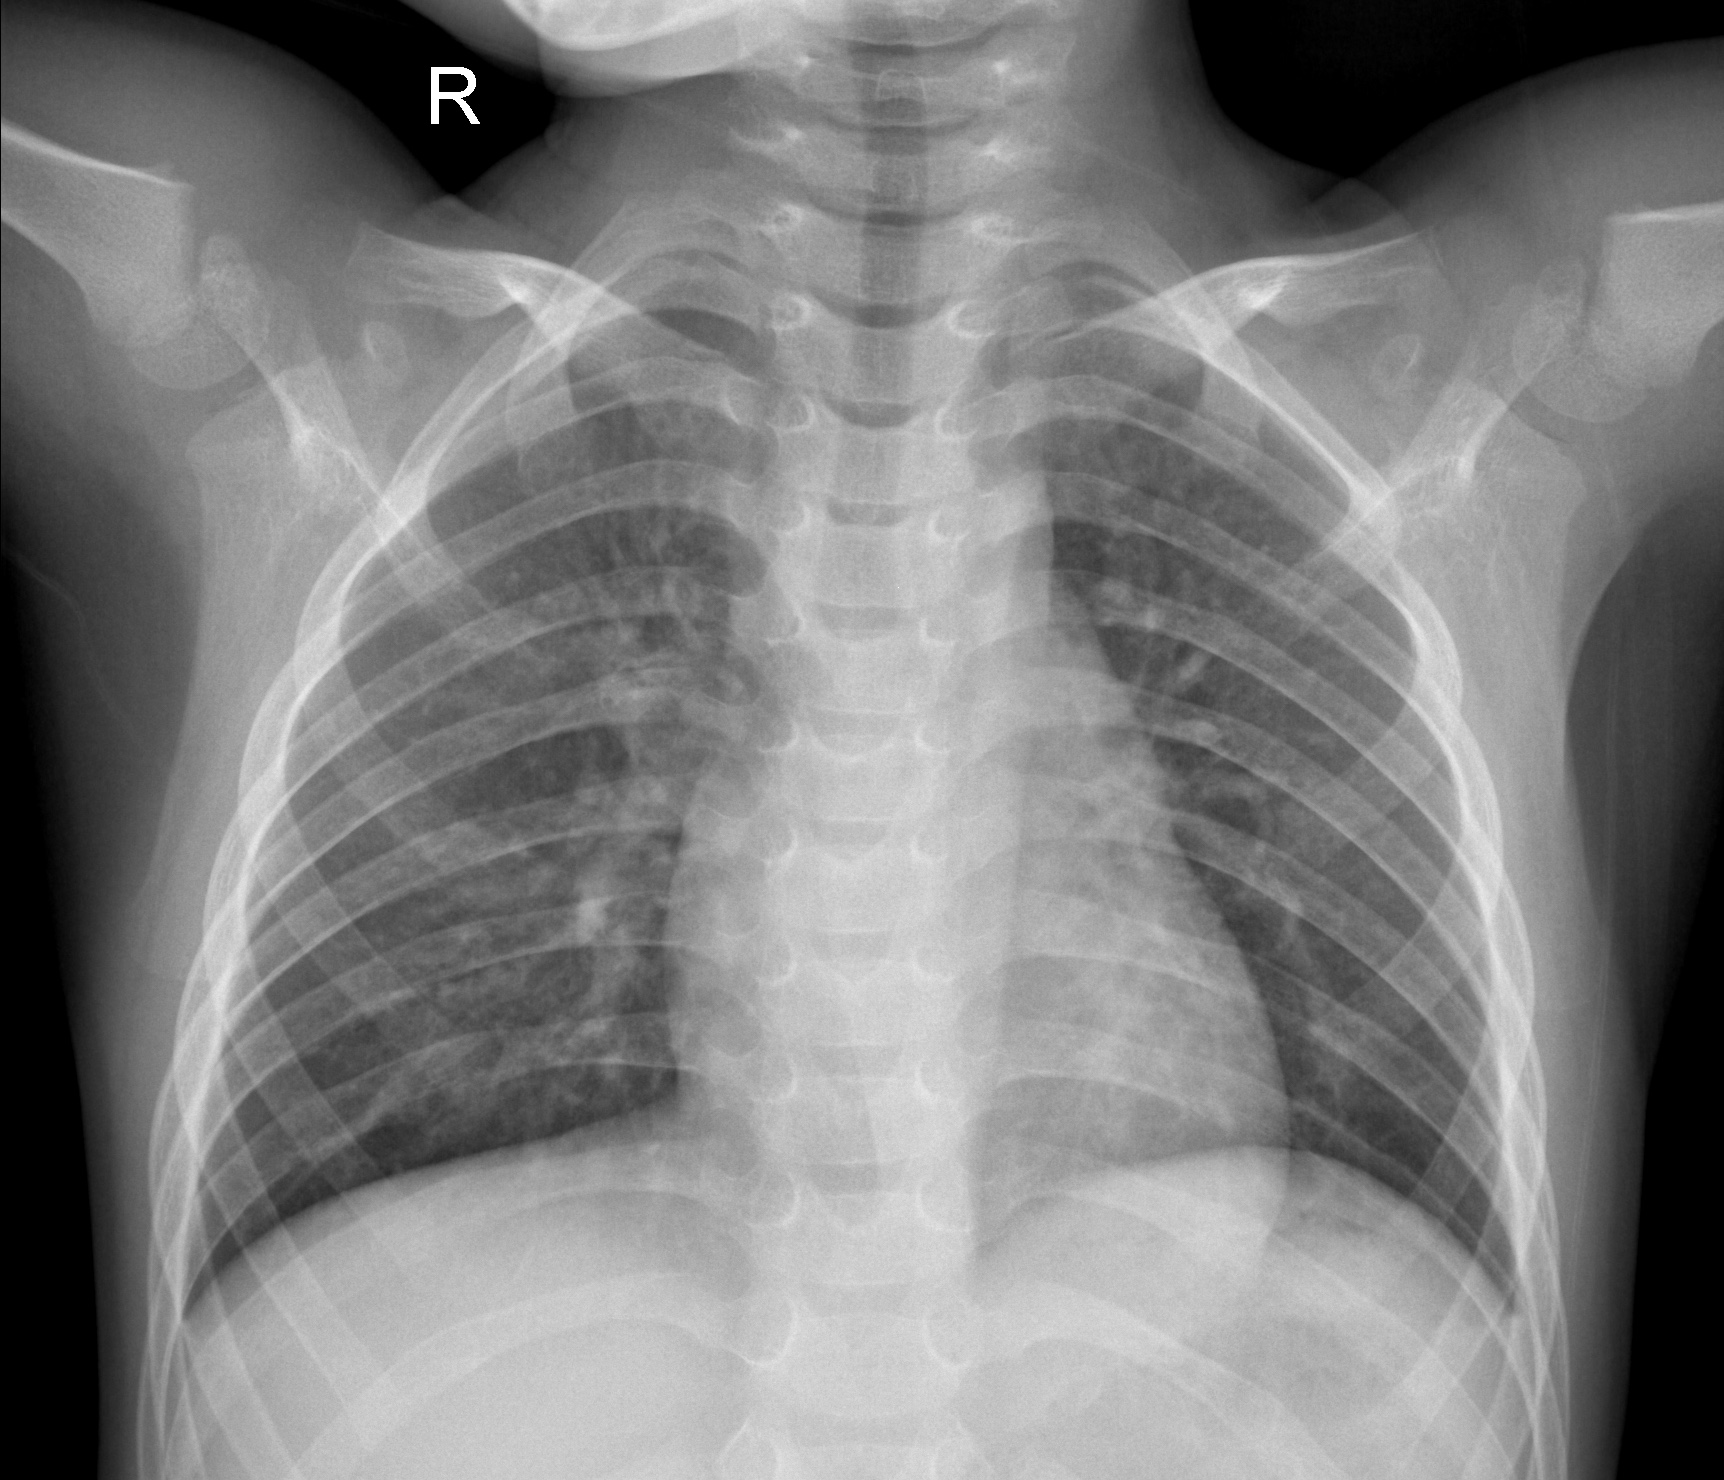
Diagnosis: NORMAL